Question:
I am having a doubt regarding a project structure.
I am having a project PROJ-1 that makes use of SWCs created by an another project PROJ-2
The PROJ-2 make use of some classes (diagram:- A, B, C ) present at some other location on my desktop ( I actually make use of those classes ( A,B,C) , as i generally need them in all projects) .
But now, i am facing a situation, where PROJ-1 too needs those classes. I fear if i make use of those classes again in PROJ-1, then it would mess up ( As the swcs coming from PROJ-2 are already using those classes (A,B,C) )
What should i do now ??
Thanks.
Vishwas.
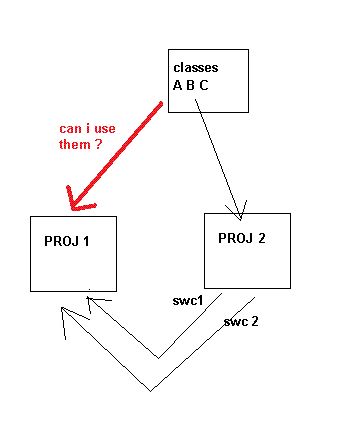
Answer: You should fragment the "shared" classes to a separate swc lib altogether, that can be used by both proj1 and proj2.
It is a VERY bad idea to compile the same classes directly into proj1 that are already inside the swc generated from proj2. It won't give CTE's or RTE's since the FP will automatically use the class definitions that it encounters first but the big problem is in usage.
If anything changes in one of those classes, but you forget to re-compile one of both projects, you'll be running into very erratic behaviour. For instance proj2 compiles and runs perfectly on it's own, but the moment you run the binary of proj1 it will behave differently since it will use the definition of the class as it was compiled into proj1.